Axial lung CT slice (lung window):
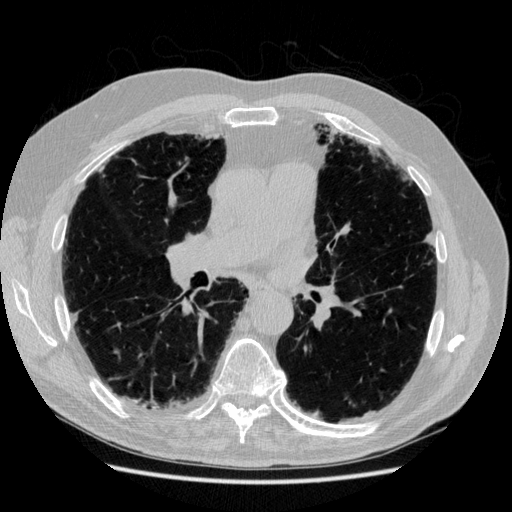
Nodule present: no